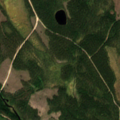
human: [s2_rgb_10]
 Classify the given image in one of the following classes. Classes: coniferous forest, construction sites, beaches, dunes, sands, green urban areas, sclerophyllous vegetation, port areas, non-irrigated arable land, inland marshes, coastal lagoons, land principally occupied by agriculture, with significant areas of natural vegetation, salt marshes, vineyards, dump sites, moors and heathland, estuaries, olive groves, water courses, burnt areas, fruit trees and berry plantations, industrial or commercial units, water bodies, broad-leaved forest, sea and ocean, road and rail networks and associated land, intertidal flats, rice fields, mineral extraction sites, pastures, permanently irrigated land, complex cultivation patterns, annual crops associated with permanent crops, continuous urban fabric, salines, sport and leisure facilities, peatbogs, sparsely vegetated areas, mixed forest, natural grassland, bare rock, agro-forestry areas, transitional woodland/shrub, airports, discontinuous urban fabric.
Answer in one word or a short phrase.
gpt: coniferous forest